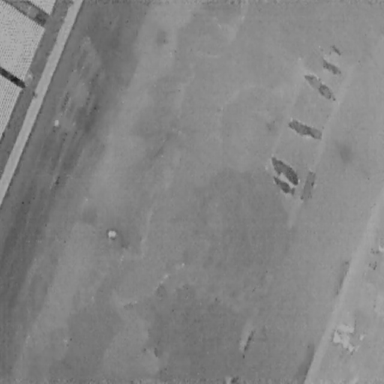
There are five Bicycles in the infrared image.